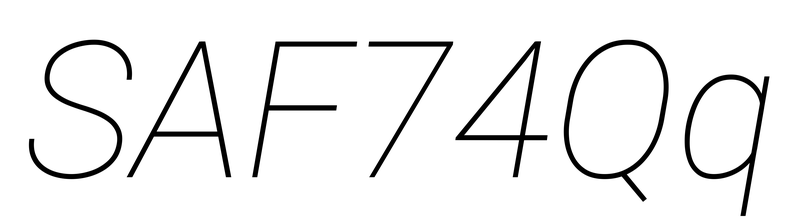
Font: Roboto-Italic_Thin_Italic